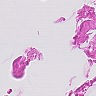
Metastatic tissue present: no